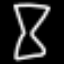
Label: hourglass